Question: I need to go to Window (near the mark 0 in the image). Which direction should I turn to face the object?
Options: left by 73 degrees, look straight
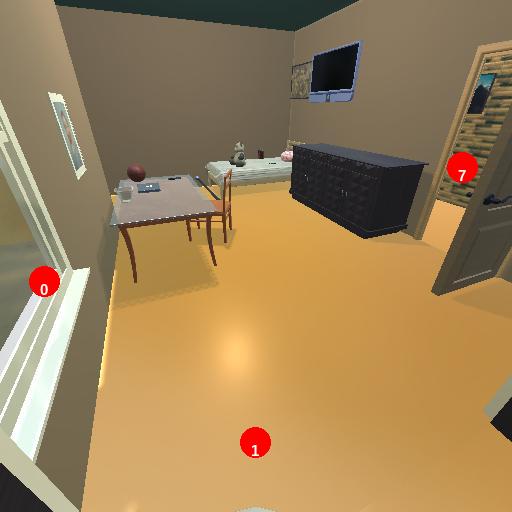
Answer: left by 73 degrees